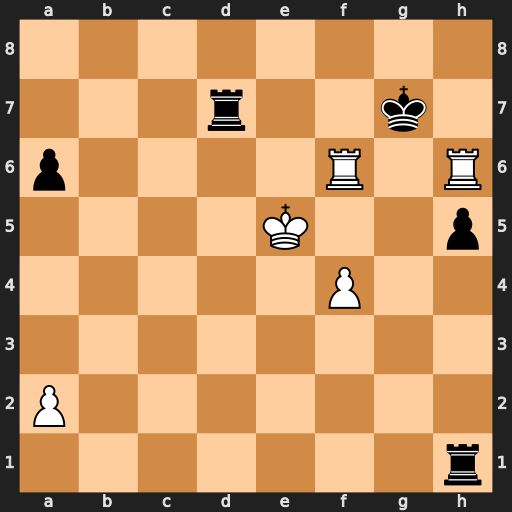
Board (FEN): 8/3r2k1/p4R1R/4K2p/5P2/8/P7/7r
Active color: w
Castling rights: -
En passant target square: -
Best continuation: Ke6 Re1+ Kxd7